八年级 · 度量几何学
在Rt $\triangle A B C$ 中, $\angle C=90^{\circ}, \angle B=4 \angle A$, 求 $\angle B$ 度数.

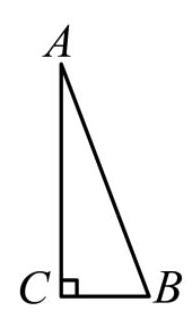
答案: 解: $\because \angle B=4 \angle A$,

$\therefore \angle A=\frac{1}{4} \angle B$,

$\because \angle C=90^{\circ}$,

$\therefore \angle A+\angle B=90^{\circ}$,

$\therefore \frac{1}{4} \angle B+\angle B=90^{\circ}$,

解得 $\angle B=72^{\circ}$.